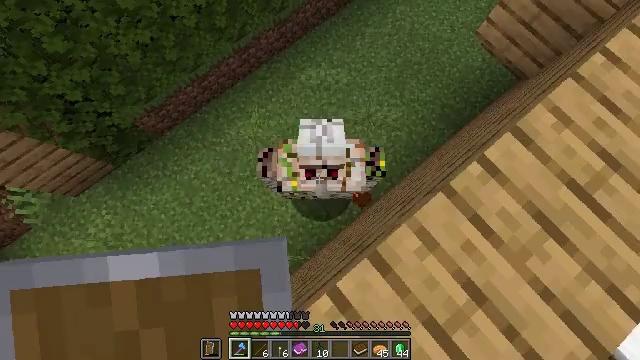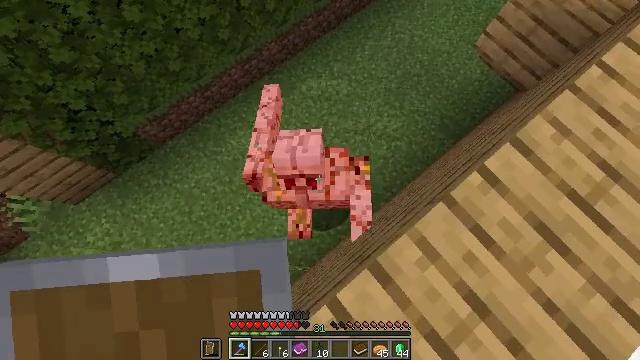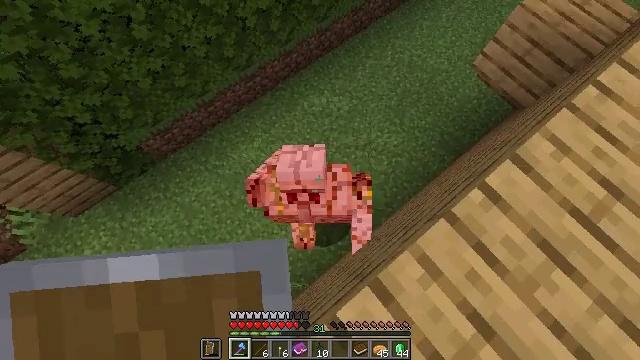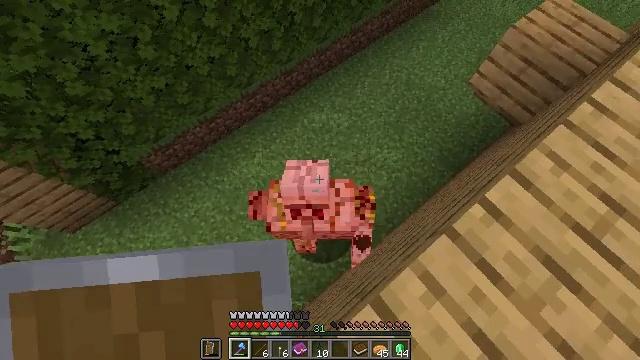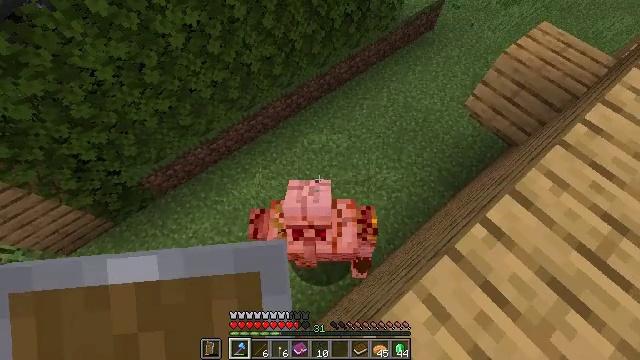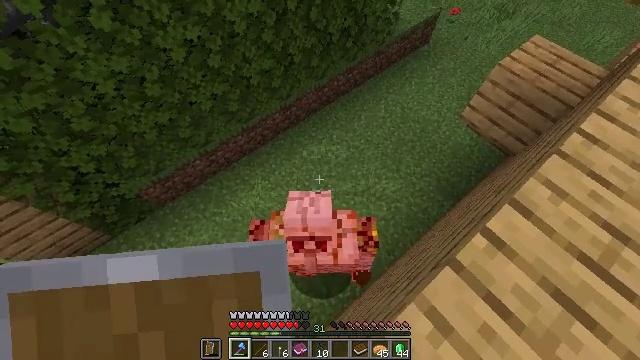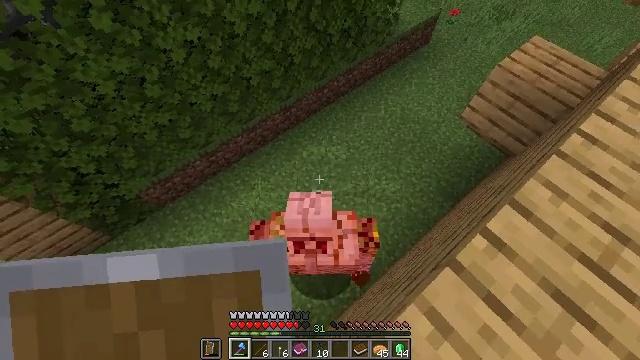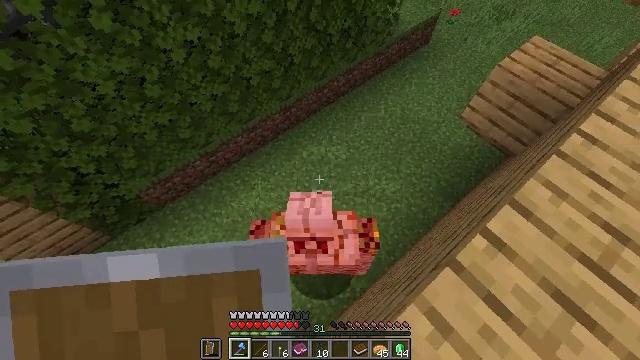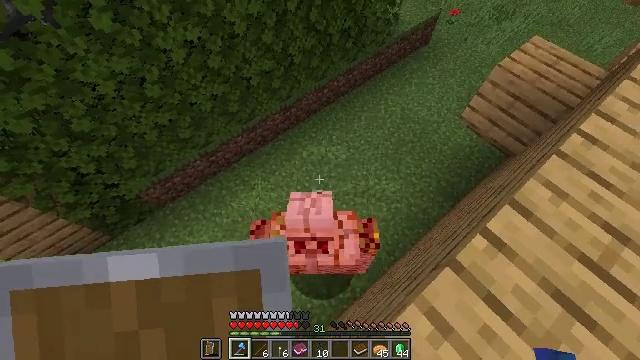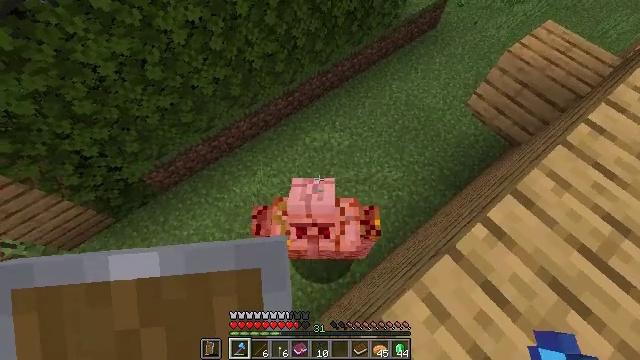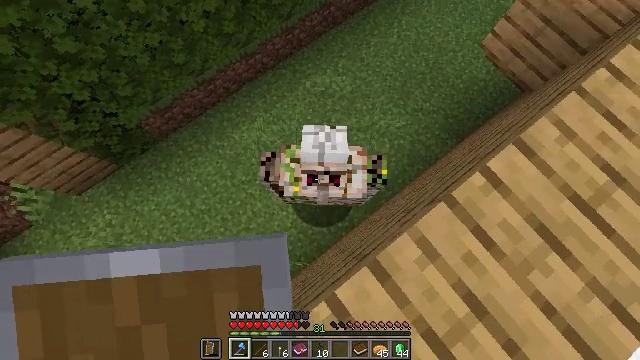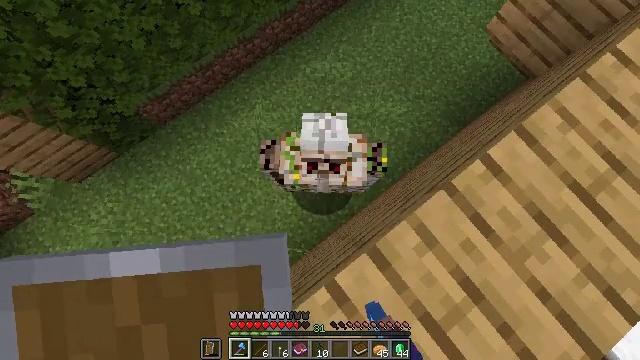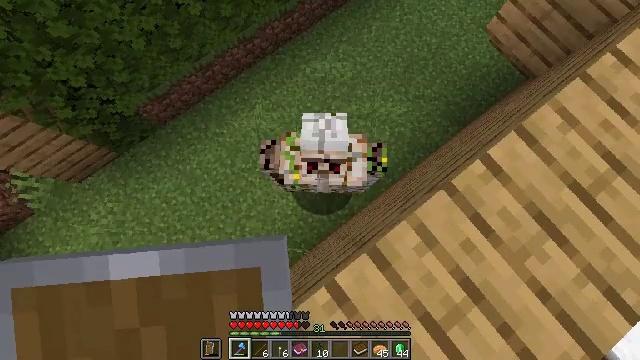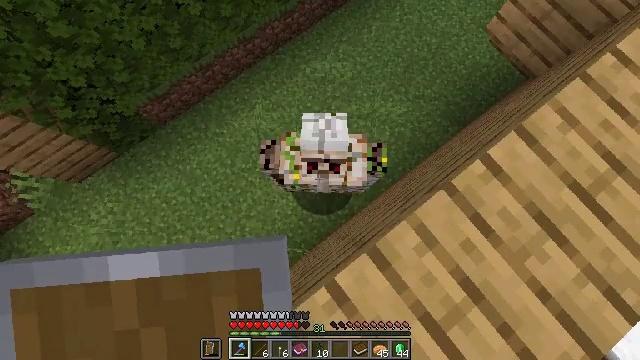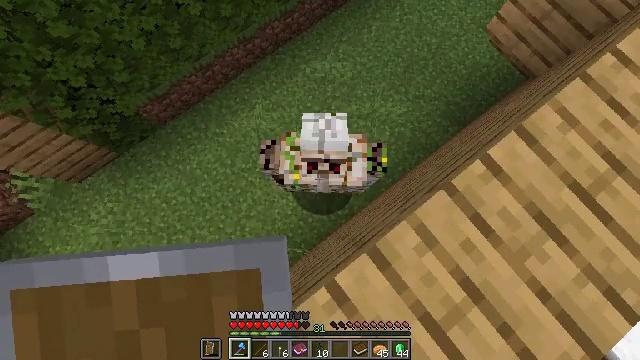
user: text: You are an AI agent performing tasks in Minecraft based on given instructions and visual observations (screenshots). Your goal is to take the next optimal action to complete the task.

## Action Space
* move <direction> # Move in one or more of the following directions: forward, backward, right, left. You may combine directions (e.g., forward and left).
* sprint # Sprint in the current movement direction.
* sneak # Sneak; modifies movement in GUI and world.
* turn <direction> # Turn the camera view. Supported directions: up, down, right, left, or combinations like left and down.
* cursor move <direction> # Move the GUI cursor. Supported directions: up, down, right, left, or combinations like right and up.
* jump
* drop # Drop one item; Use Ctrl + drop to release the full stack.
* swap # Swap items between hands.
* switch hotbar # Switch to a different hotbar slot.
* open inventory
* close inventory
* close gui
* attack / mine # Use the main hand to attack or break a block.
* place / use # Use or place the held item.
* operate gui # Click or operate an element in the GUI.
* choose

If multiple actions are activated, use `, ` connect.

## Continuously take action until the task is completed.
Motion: motion action
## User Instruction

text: Kill an iron golem.
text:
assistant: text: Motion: sneak, turn up
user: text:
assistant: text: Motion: sneak, turn up
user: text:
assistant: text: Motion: sneak, turn up
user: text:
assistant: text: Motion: sneak, turn up
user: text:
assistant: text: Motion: sneak, turn up
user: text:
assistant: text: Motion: sneak
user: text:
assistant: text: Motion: sneak
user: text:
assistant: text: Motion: sneak
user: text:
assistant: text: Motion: sneak, turn left and down
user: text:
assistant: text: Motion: sneak, turn down, attack / mine
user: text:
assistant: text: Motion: sneak, turn down, attack / mine
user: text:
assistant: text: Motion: sneak, attack / mine
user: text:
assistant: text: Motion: sneak, attack / mine
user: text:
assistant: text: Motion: sneak
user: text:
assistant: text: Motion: sneak